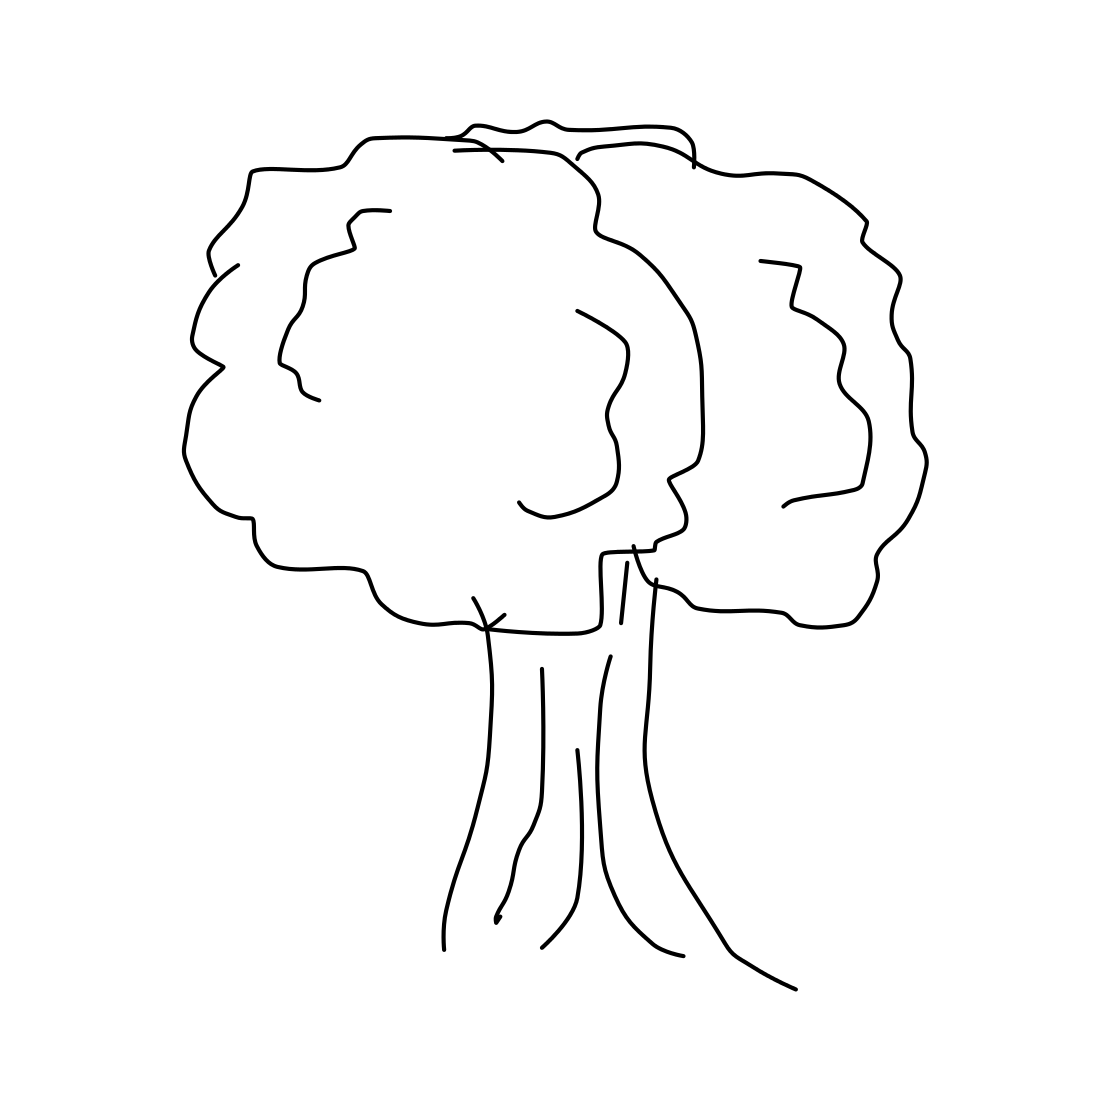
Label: tree